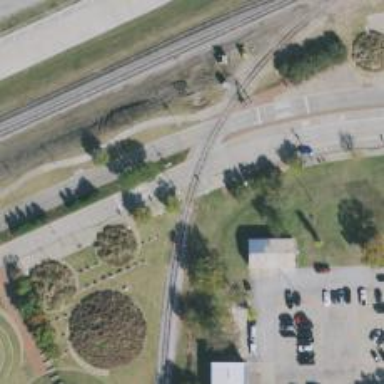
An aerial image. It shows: Crossing for the railway.